Question:
I've seen different sources explain it, but they all say something different. Can someone give me a definite answer?
I get the keycodes this way:
'''
NSEvent *result = incomingEvent;
unichar key = result.keyCode;
'''
Which makes the equal sign on the numpad to be 81 and the normal equal sign to be 24.
How do I get the keycodes you are talking about?
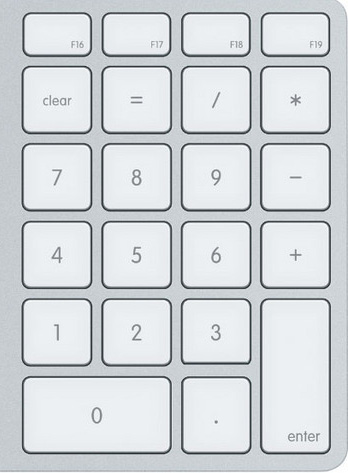
Answer: The file
'''
/System/Library/Frameworks/Carbon.framework/Versions/A/Frameworks/HIToolbox.framework/Versions/A/Headers/Events.h
'''
contains constants for virtual keycodes, in particular
'''
kVK_ANSI_Equal = 0x18
kVK_ANSI_KeypadClear = 0x47
kVK_ANSI_KeypadEquals = 0x51
'''
Since the code for the equal sign is the same that you obtained from 'NSEvent' these definitions seem to be what you need.